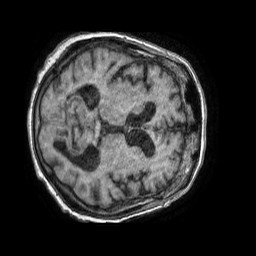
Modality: T1w
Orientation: axial
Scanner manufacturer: philips
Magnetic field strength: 1.5 T
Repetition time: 0.007988 s
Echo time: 0.003672 s